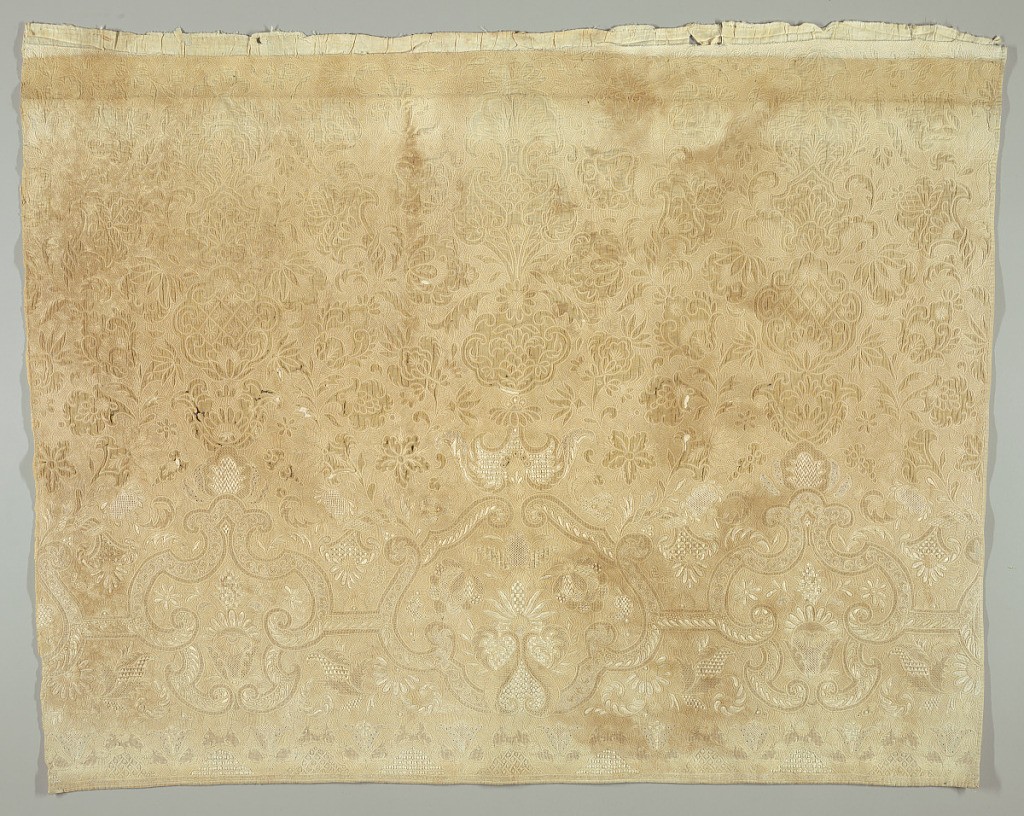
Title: Panel
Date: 17th century
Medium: muslin Technique: trapunto quilting and drawnwork on plain weave
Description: Panel of cream white trapunto with elaborate symmetrical design of flowers and drawnwork medallions in various stitches. Incomplete at top.